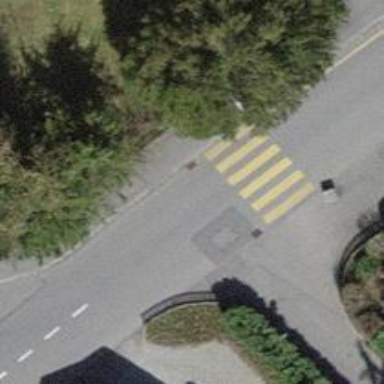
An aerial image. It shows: Uncontrolled zebra crossing with zebra markings.